Question: I'm trying to two columns from different tables into one single column.
'''
$user = User::with(array('Person'=>function($query){
$query->selectRaw('CONCAT(prefix_person.name, " - ", prefix_user.code) as name, prefix_user.id');
}))->lists('name', 'id');
'''
---
In my 'person class' I have this method:
'''
public function User()
{
return $this->hasOne('User');
}
'''
And in my 'user class' I have this one:
'''
public function Person()
{
return $this->belongsTo('Person', 'person_id');
}
'''
---
I get the following error:
'''
SQLSTATE[42S22]: Column not found: 1054 Unknown column 'name' in 'field list' (SQL: select 'name', 'id' from 'prefix_user')
'''
---
When I tried
'''
$user = User::with(array('Person'=>function($query){
$query->selectRaw('CONCAT(prefix_person.name, " - ", prefix_user.code) as name, prefix_user.id')->lists('name', 'id');
}));
'''
I got this error:

---
I have used the <URL>.
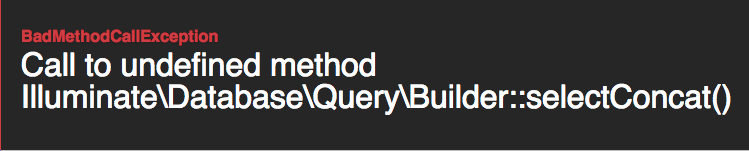
Answer: The issue is that Eloquent will first query the users table, and only after, the persons table, so one query is not aware of the other and thus concatenating will not work.
You can use the <URL> to do this using a 'join'. It will be something like it:
'''
$user = DB::table('users as u')
->join('persons as p', 'p.id', '=', 'u.person_id')
->selectRaw('CONCAT(p.name, " - ", u.code) as concatname, u.id')
->lists('concatname', 'u.id');
'''
---
EDIT:
And, as suggested by @michel-ayres comment, as long as you have an acessor to the field:
'''
public function getFullNameAttribute() {
return $this->attributes['name'] . ' - ' . $this->attributes['code'];
}
'''
you can use your own model to perform the join and listing:
'''
User::join('person','person.id','=','user.person_id')
->select('person.name', 'user.code', 'user.id')
->get()
->lists('full_name', 'id');
'''